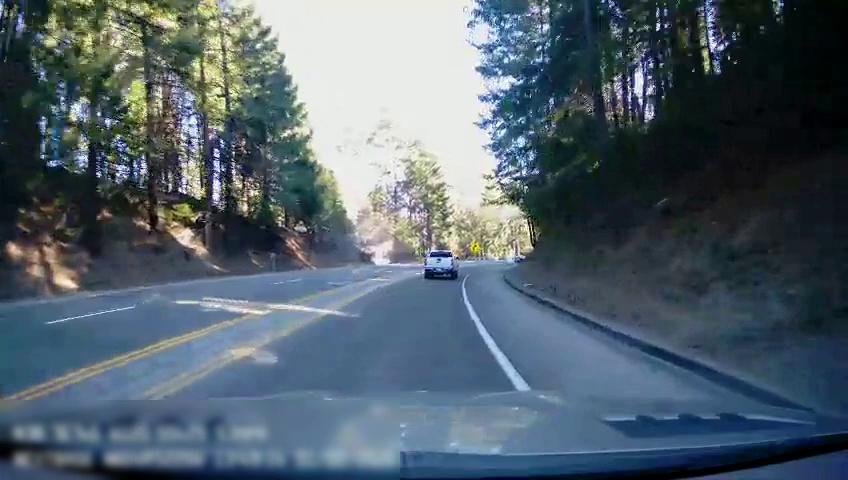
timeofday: Day
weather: Sunny
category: Drivable Space
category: Vehicles | Truck
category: Lanes | Alternate Lane
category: Lanes | Current Lane
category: Lanes | Current Lane
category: Lanes | Opposite Lane
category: Lanes | Opposite Lane
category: Lanes | Opposite Lane
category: Lanes | Opposite Lane
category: Traffic | Signs